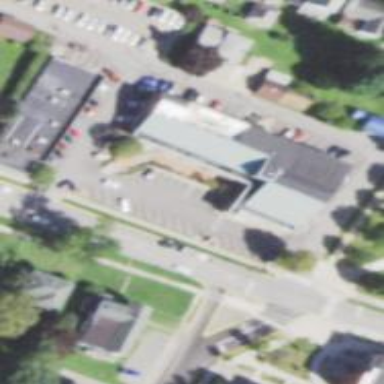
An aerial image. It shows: Retail building.